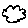
Label: cloud